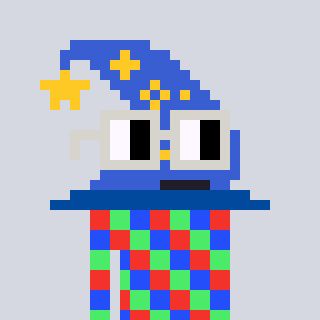
a pixel art character with square light gray glasses, a wizard hat-shaped head and a teal-colored body on a cool background